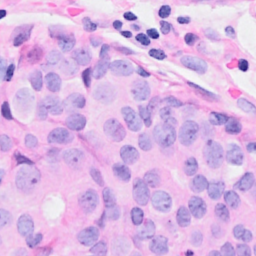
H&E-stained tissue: Breast